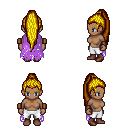
a pixel art fantasy rpg character, female body template, human, dark skin, maroon tattered cape, white pants, blonde extra-long topknot hairstyle, leather bracers, brown shoes, four views (front, back, left, right), 2x2 character sprite sheet, small pixel art, hard edges, no anti-aliasing